一年级 · 算术
校车的位置够坐吗?

我们有 40 名同学

和 6 名老师要乘校车出游。

可乘 48 人

比较:

答: 校车的位置 $(\quad)$ 坐。
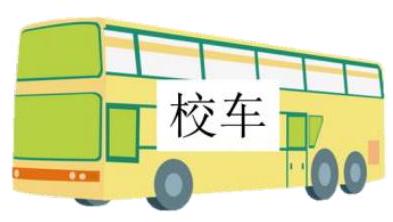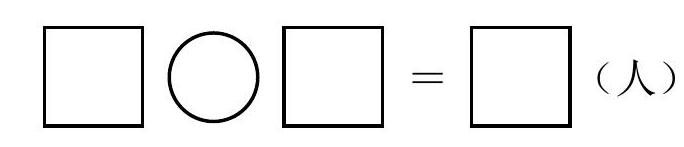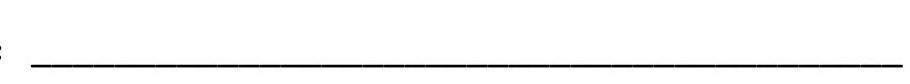
答案: 详解$40+6=46$ (人) $48>46$ 答: 校车的位置够坐。